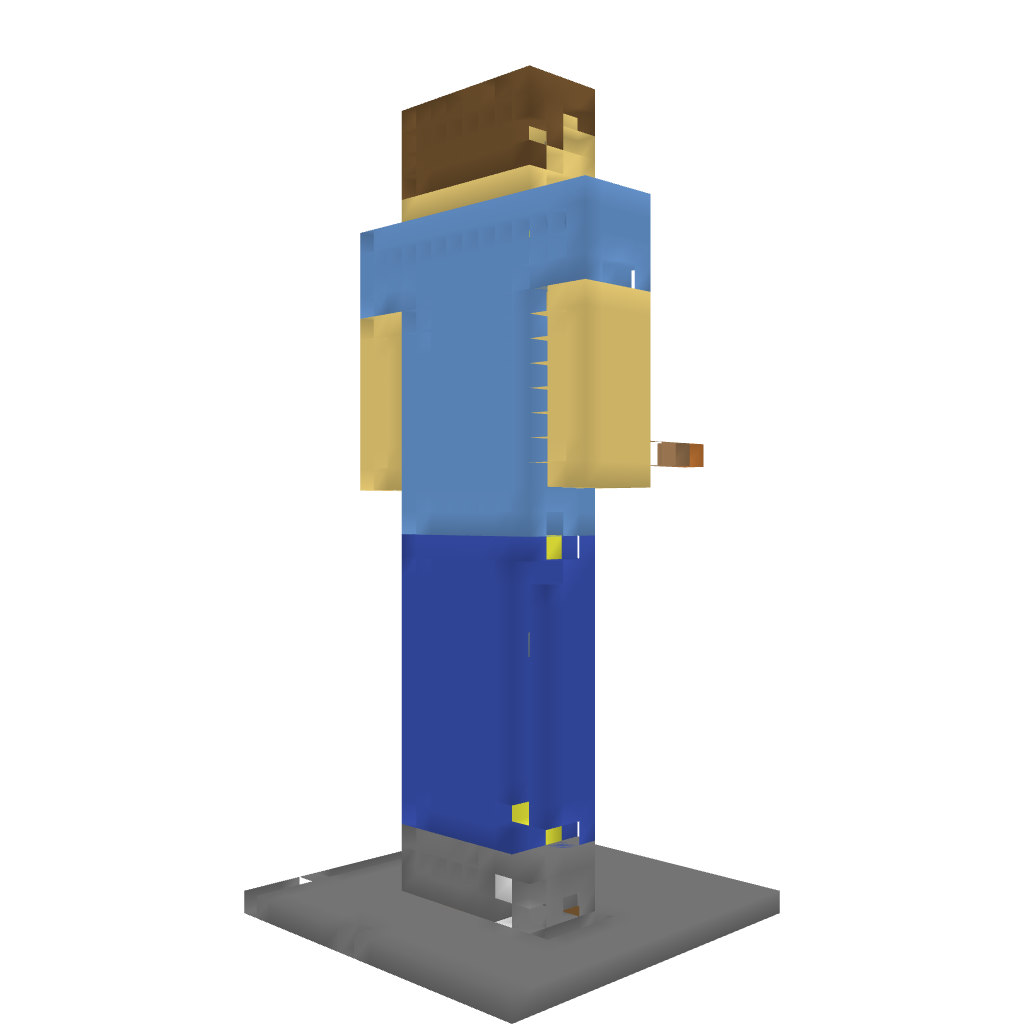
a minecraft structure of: Giant Steve bad low quality